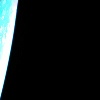
Label: space